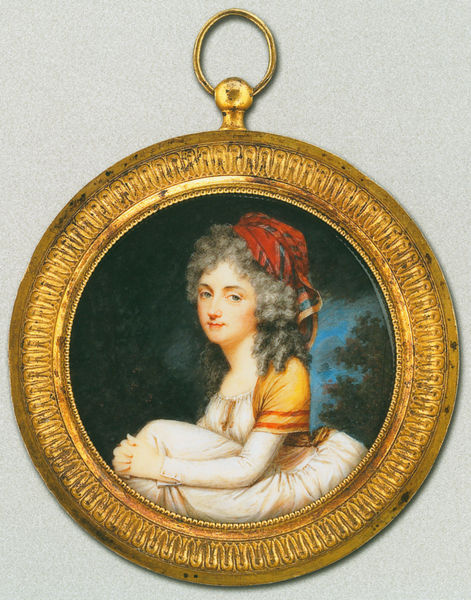
Titel: Dame mit gelbem Schal und gestreiftem Haartuch
Künstler: Charles Hénard
Institution: Celle, Bomann-Museum, Sammlung David-Weill, Sammlung Clore
Schlagwörter: baum, blau, feder, hand, himmel, weiß, bäume, gelb, landschaft, mädchen, busen, finger, frankreich, frau, grau, haar, hintergrund, hut, kleid, mund, nase, schmuck, schwarz, blick, dame, rot, schleife, mütze, arm, augen, barock, federn, rahmen, bildnis, hände, portrait, sonne, gold, haare, rokkoko, brosche, locken, wald, rund, perücke, gleb, uhr, foto, fotografie, medaillon, anhänger, medaillie, öse, hur, aufhänger, frau portrait, schlüsselanhänger